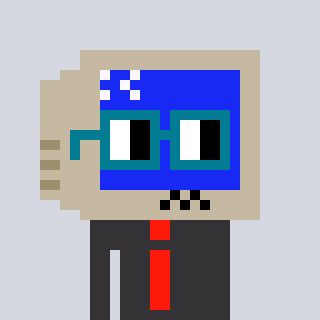
a pixel art character with square dark green glasses, a old monitor-shaped head and a grayscale-colored body on a cool background